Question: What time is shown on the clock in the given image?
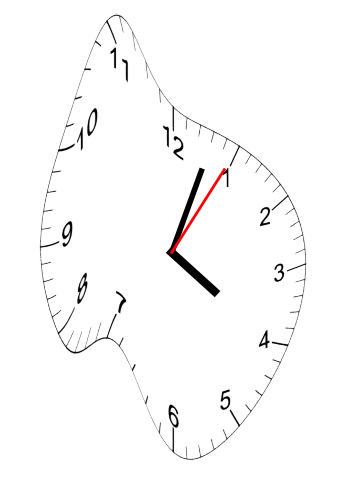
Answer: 04:03:05